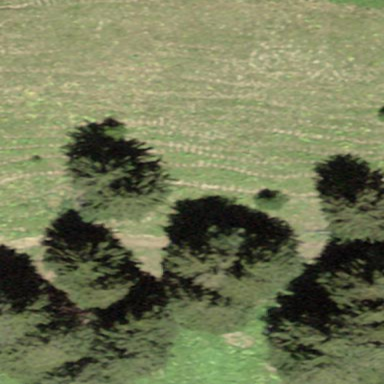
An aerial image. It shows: Forest area.